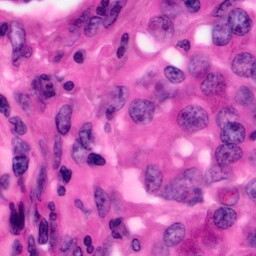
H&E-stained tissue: Pancreatic